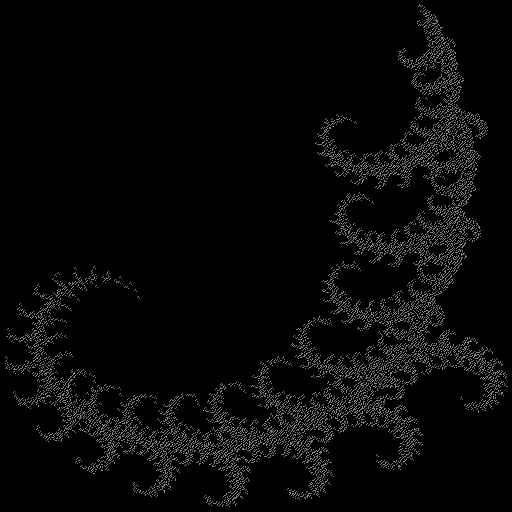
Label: coral